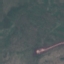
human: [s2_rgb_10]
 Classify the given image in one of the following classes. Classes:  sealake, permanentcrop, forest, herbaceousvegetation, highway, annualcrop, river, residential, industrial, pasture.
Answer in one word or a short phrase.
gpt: HerbaceousVegetation